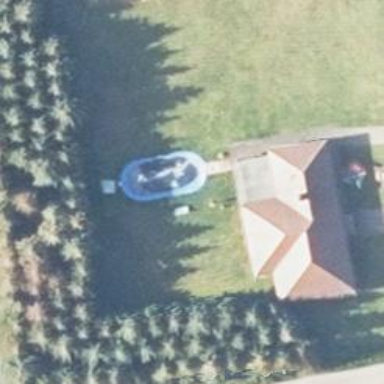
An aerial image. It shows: Swimming pool located in leisure land.